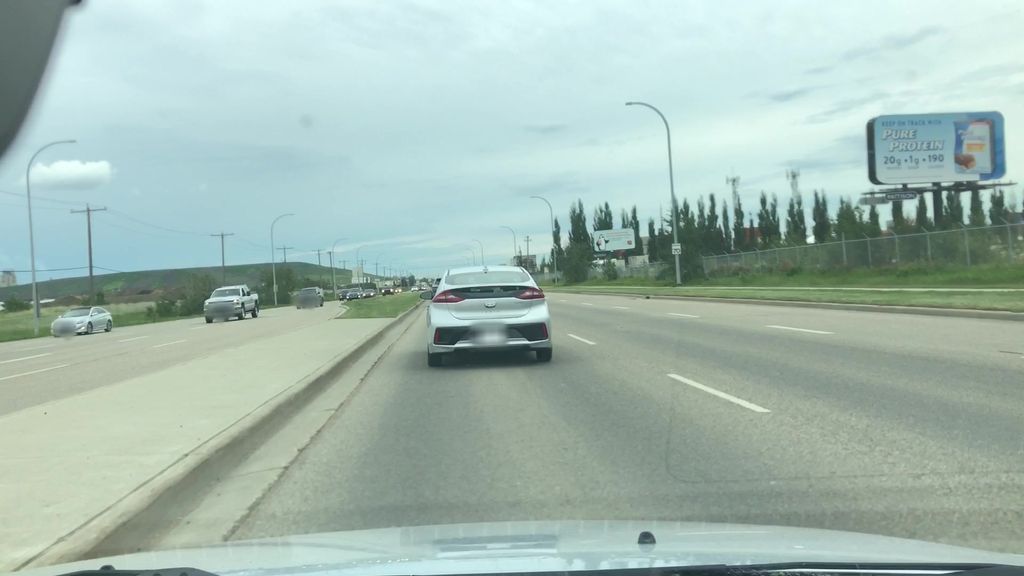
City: edmonton